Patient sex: M
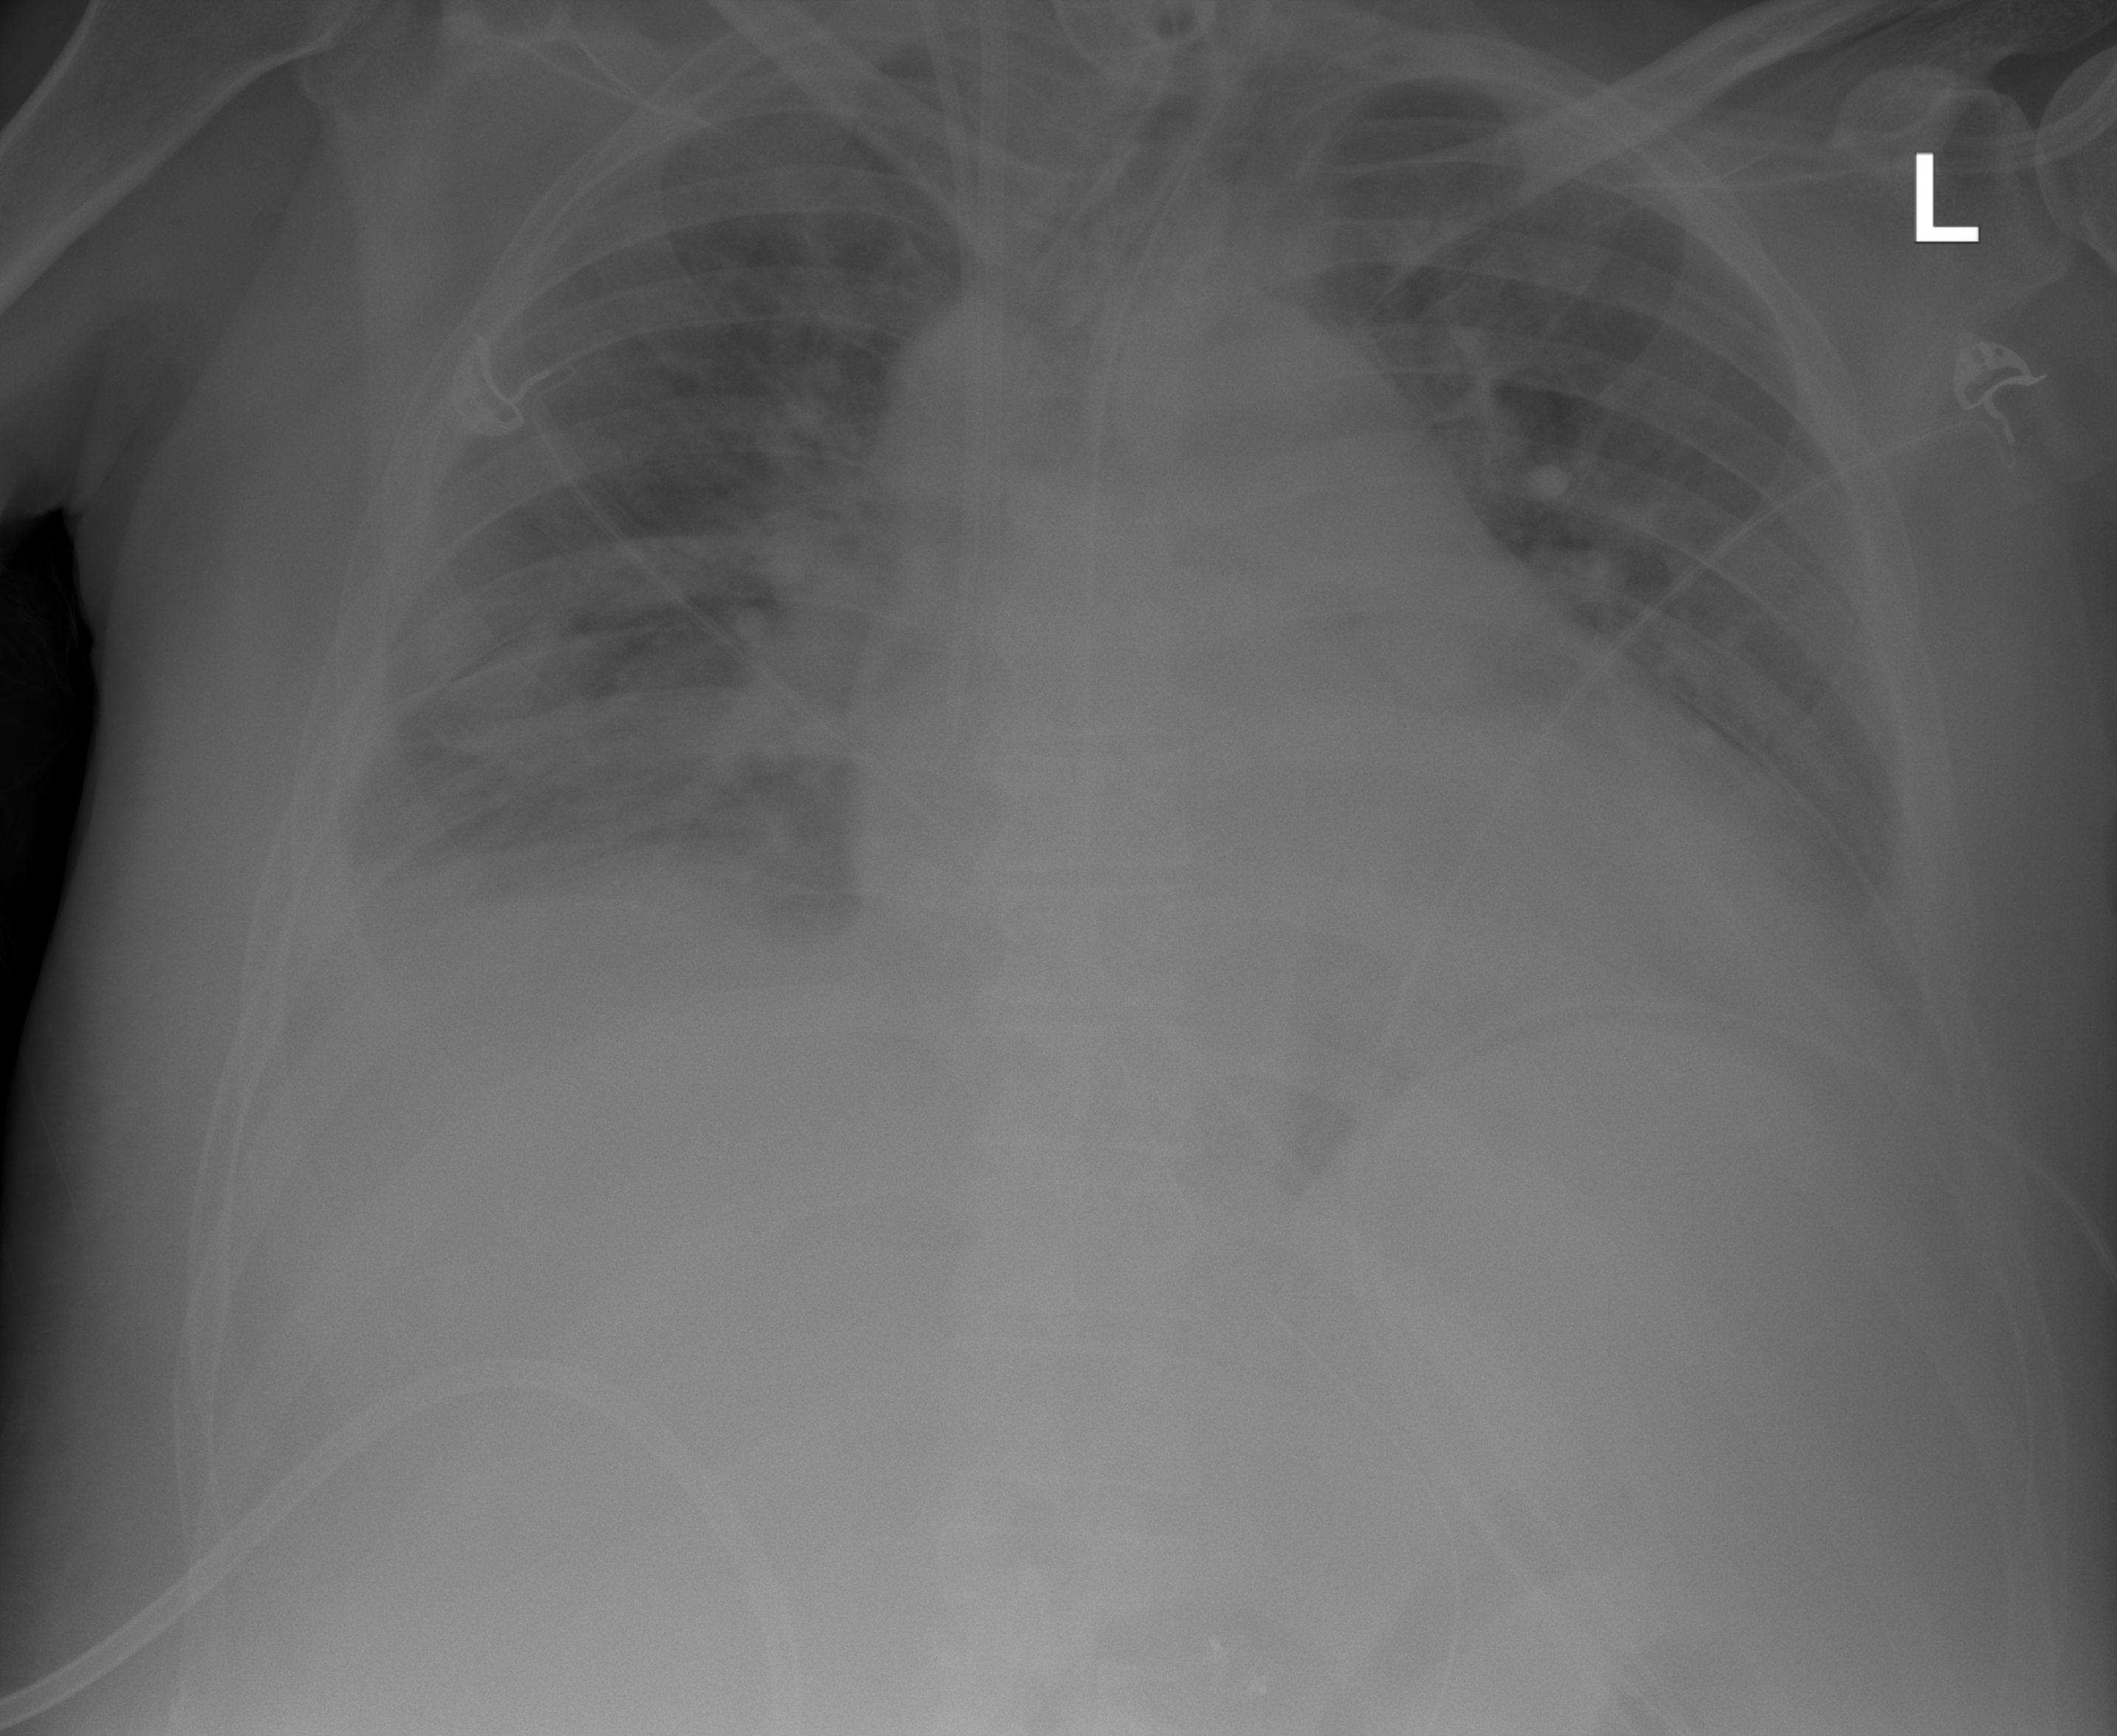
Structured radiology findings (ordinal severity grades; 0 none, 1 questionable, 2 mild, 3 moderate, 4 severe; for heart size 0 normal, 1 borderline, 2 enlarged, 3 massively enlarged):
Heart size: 2
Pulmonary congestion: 3
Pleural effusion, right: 2
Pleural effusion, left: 2
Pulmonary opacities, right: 2
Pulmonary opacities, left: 1
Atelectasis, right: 2
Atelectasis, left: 2